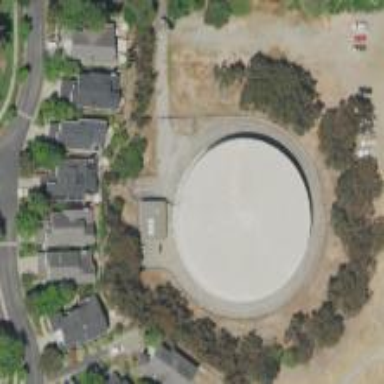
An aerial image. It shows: Building housing man-made water storage tank.